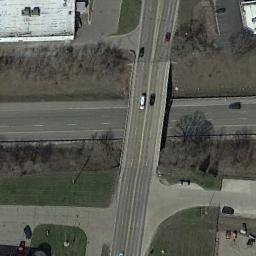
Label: overpass